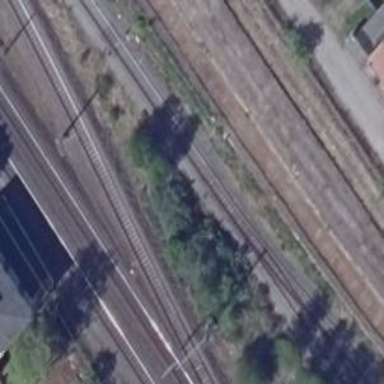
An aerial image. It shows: Railway switch with the turnout on the left side.